Field crop: maize
Growth stage: 2
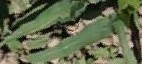
Species: maize